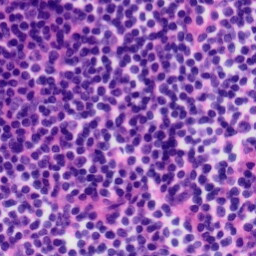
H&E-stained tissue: Tonsil